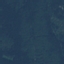
Land use / land cover class: Forest